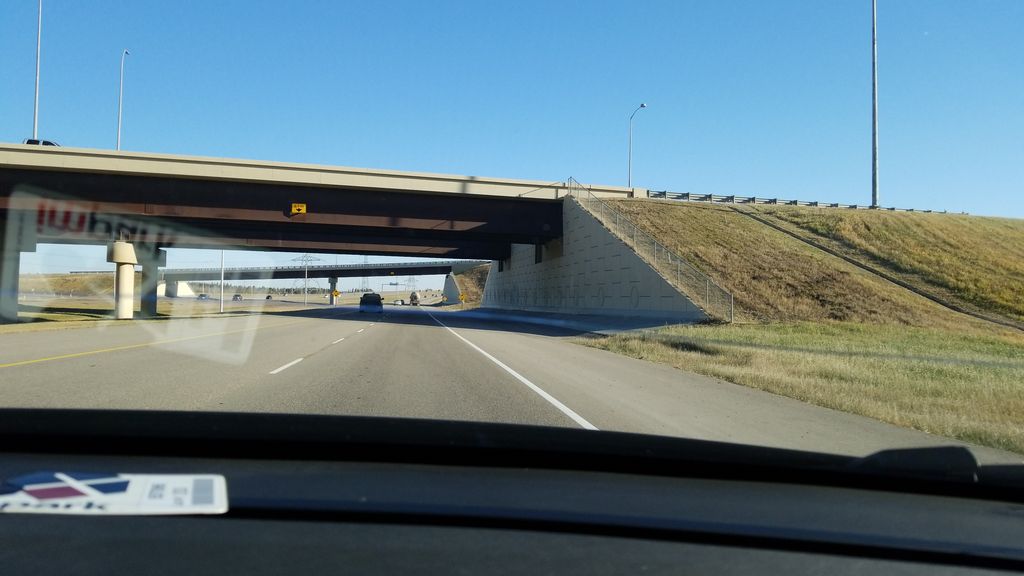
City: edmonton